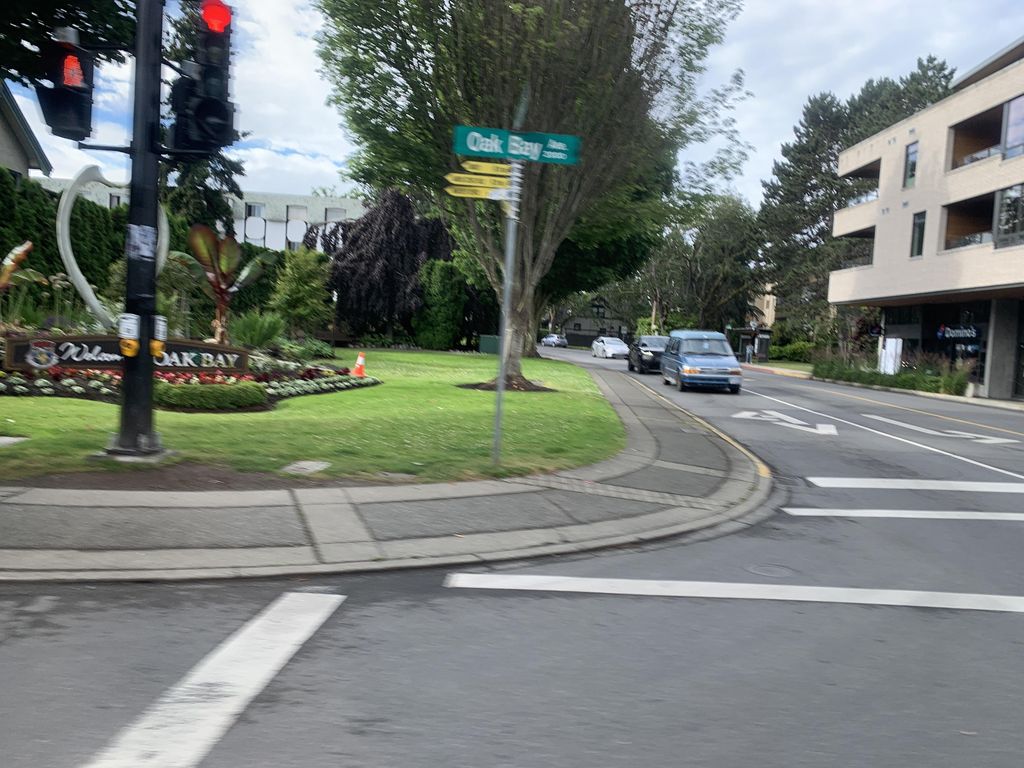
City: victoria